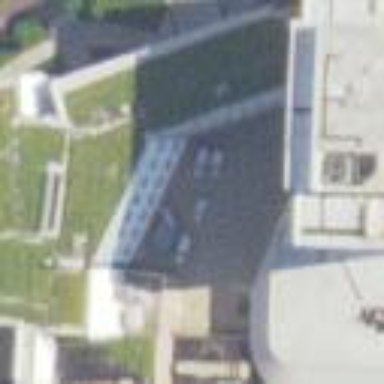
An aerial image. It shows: View of university building.